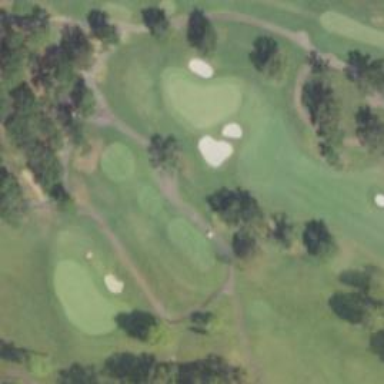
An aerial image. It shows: Golf tee.